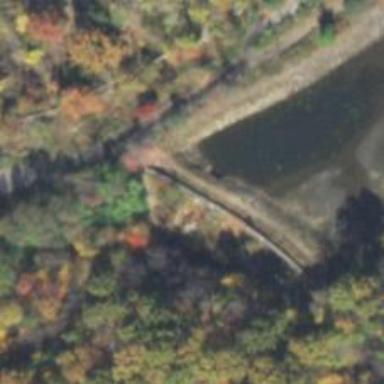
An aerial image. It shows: Dam along waterway.